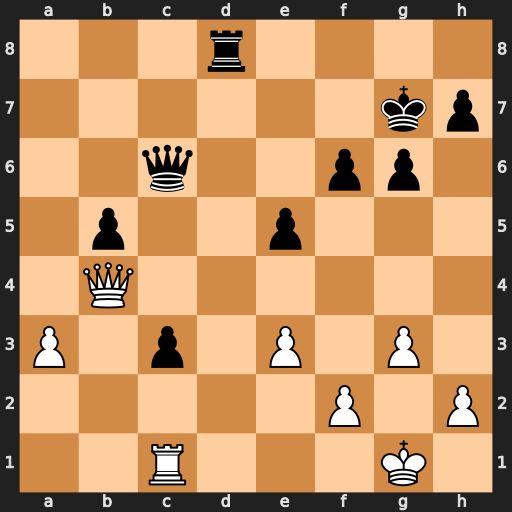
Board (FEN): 3r4/6kp/2q2pp1/1p2p3/1Q6/P1p1P1P1/5P1P/2R3K1
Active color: w
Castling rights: -
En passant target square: -
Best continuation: Qe7+ Kh6 Qxd8